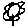
Label: flower